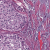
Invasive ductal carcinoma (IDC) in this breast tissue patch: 0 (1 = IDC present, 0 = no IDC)